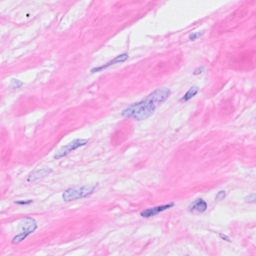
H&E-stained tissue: Breast